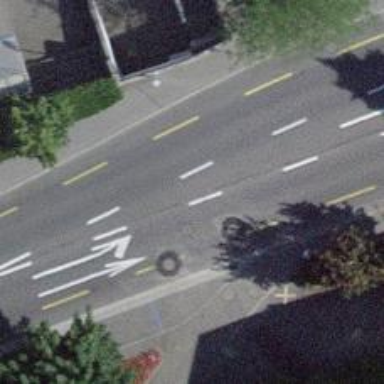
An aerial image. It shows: Primary highway with designated cycle lane.